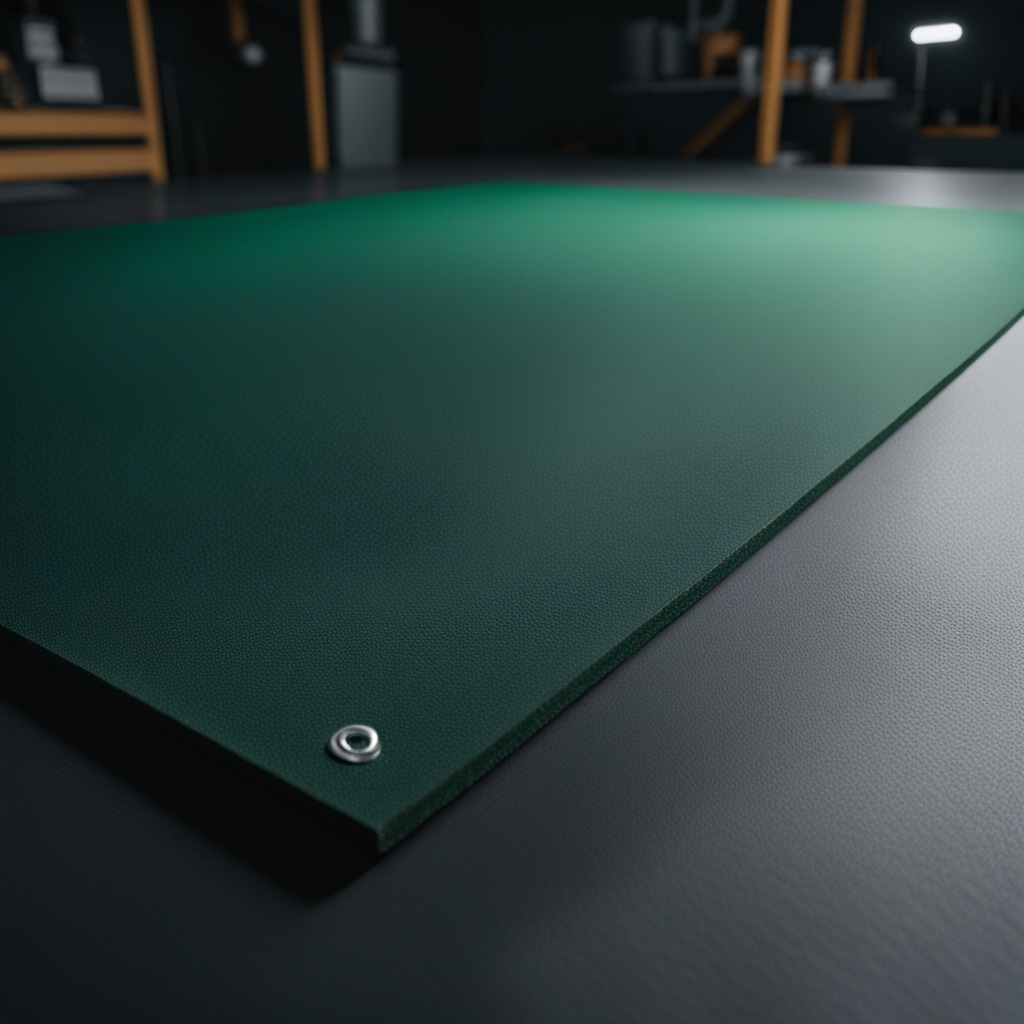
A flat metal washer lies on a clean granite tabletop covered with a green rubber mat inside a workshop at night dim ambient light soft shadows worn but beneath the mat.